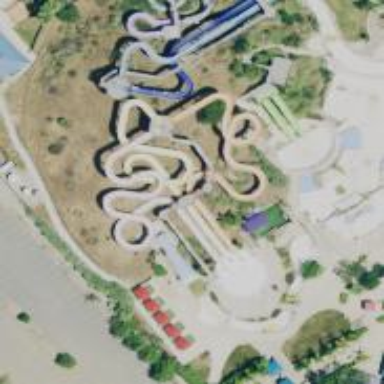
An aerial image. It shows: Water slide attraction.